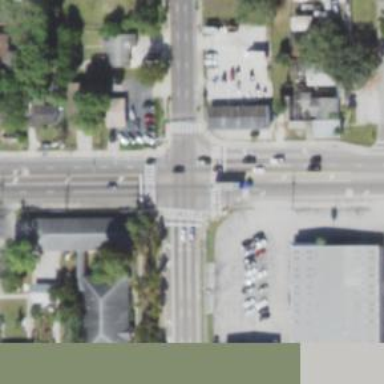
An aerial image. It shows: Uncontrolled road crossing.